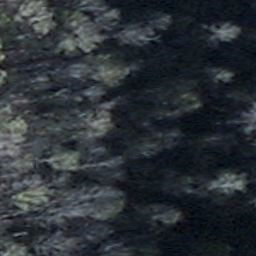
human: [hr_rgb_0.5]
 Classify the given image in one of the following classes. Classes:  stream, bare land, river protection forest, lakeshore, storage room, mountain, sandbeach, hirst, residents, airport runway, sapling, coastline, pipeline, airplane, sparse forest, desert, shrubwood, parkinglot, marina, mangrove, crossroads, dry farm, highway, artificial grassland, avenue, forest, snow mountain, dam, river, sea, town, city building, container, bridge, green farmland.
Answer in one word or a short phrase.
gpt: shrubwood